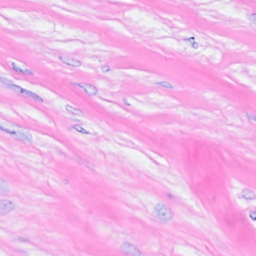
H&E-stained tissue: Breast